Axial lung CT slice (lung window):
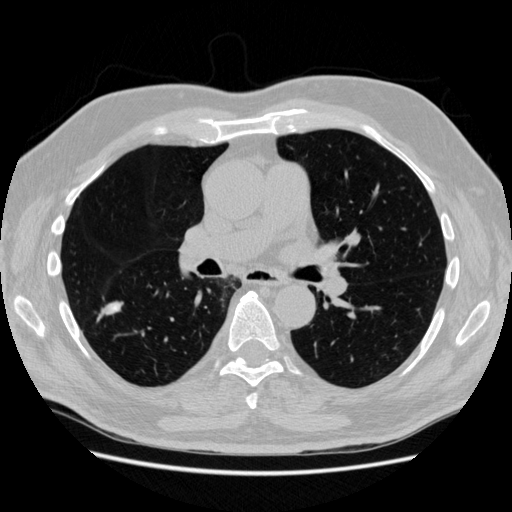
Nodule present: yes
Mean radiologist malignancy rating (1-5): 3.75